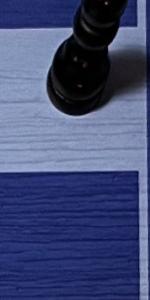
Label: Empty